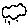
Label: cloud